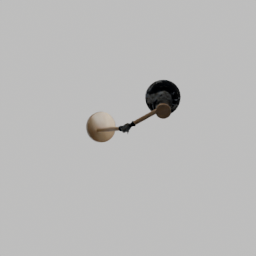
Label: lighting